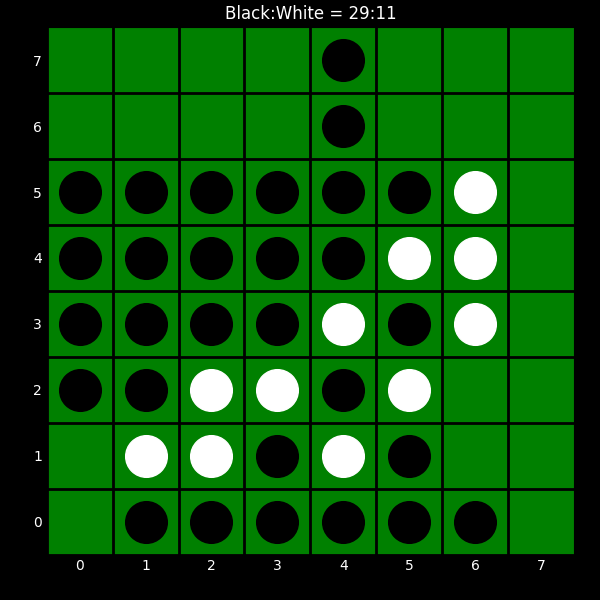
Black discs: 29
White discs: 11